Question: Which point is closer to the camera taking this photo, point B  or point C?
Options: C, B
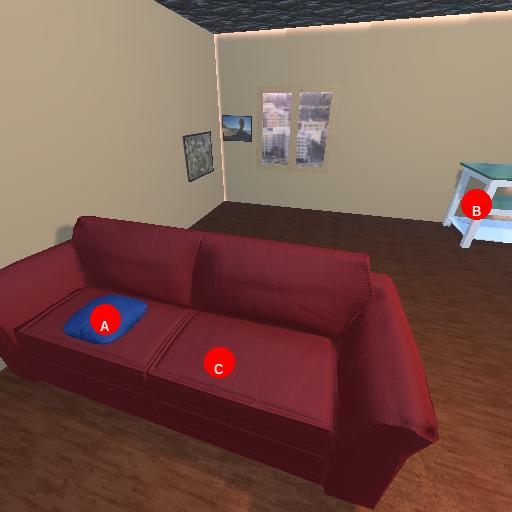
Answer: C